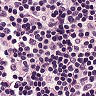
Metastatic tissue present: no